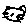
Label: cat